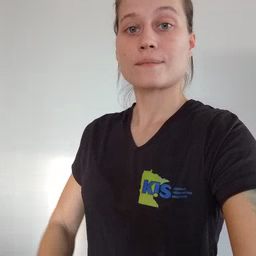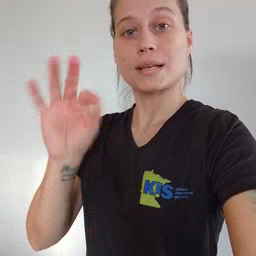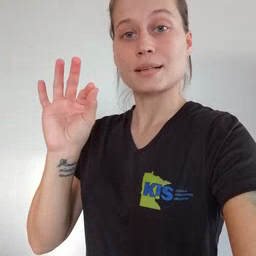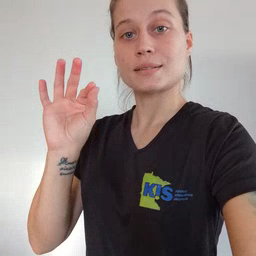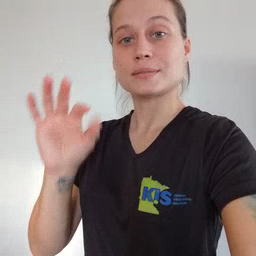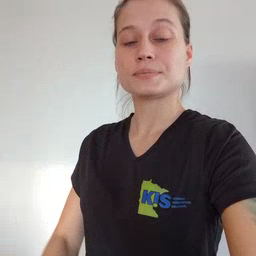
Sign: find